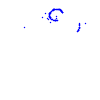
Particle: kaon